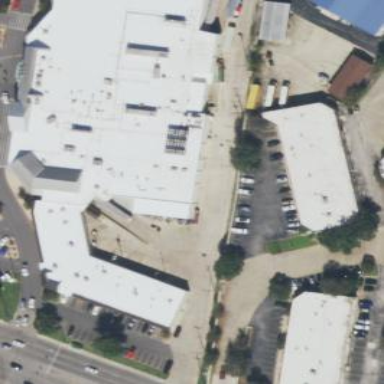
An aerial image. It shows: Retail building.